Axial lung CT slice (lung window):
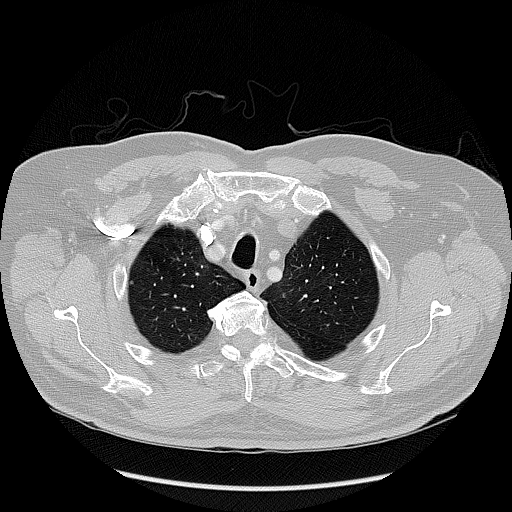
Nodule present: no